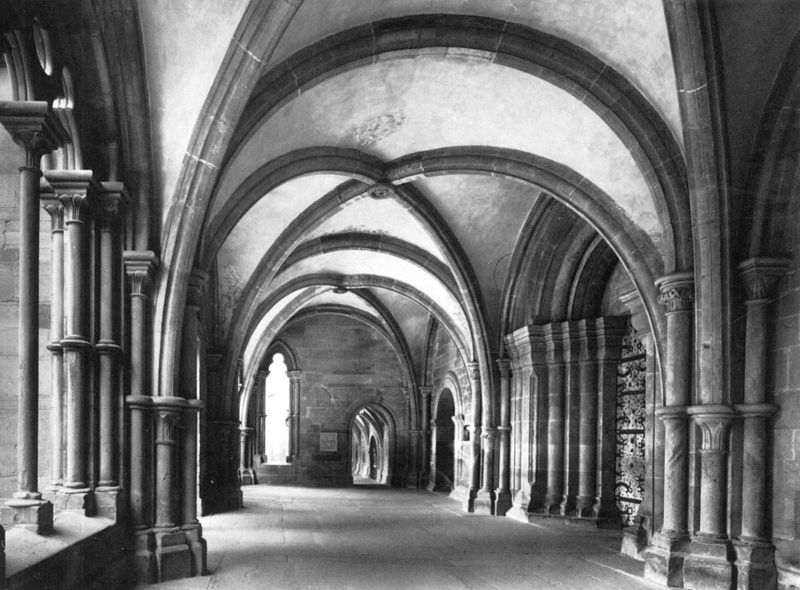
Titel: Zisterzienserkirche in Maulbronn
Standort: Maulbronn (EU - D - BW)
Schlagwörter: schatten, fenster, licht, pfeiler, säulen, tür, gebäude, architektur, kirche, bogen, pflaster, rundbogen, tafel, tor, foto, gewölbe, kloster, rippen, kreuzgang, romanisch, schlußstein